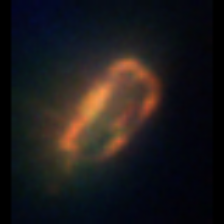
Taxon: Gyrodinium
Group: Dinoflagellates